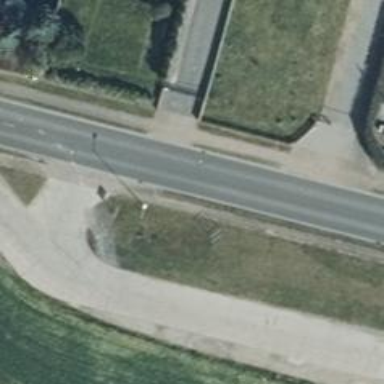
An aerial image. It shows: Sidewalk along the footway.